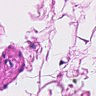
Metastatic tissue present: no